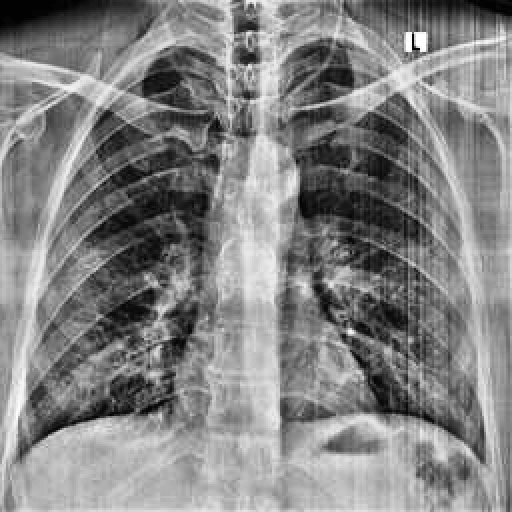
Finding: NORMAL